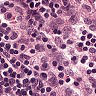
Metastatic tissue present: no